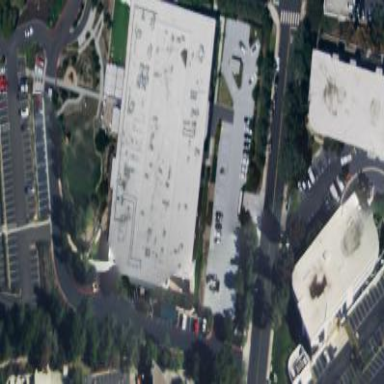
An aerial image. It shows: Industrial building.